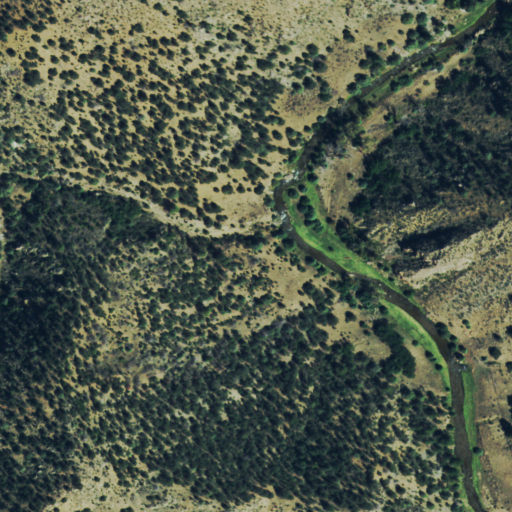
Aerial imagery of valley in Colorado named East Mill Gulch containing shrub, evergreen forest, woody wetlands, and herbaceous wetlands